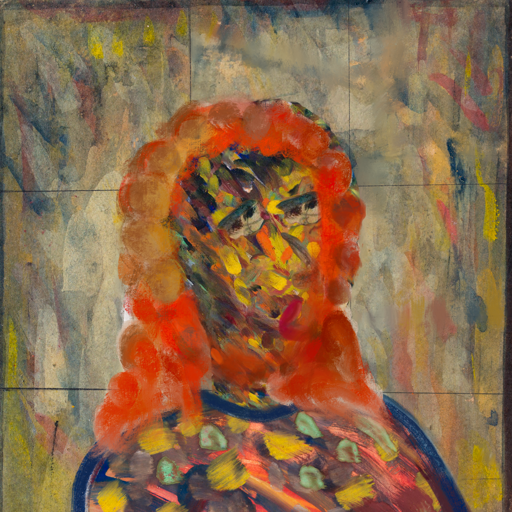
Background: GypsyMother, Head And Neck Side: An_Impression, Face Side: Pipe, Bust: Mother_And_Son_Mother, Hair Side: Rupkatha, Head Accessory: Blank, Second Necklace: Blank, Necklace: Blank, Baby: Blank